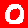
Digit: 0